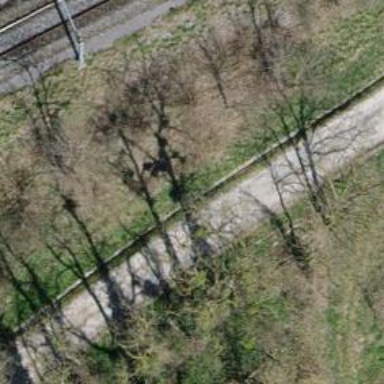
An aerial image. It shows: Track with fine gravel surface. The track has grade2 tracktype.